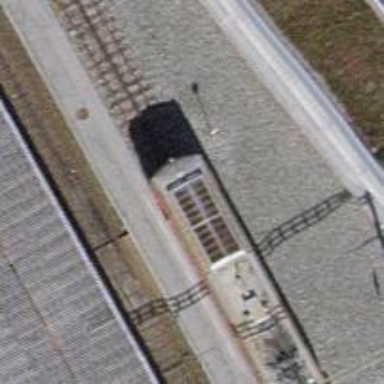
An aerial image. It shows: Public transport stop position along the railway.